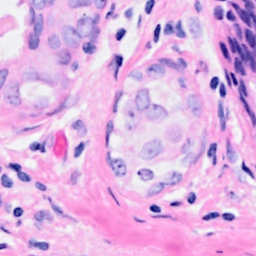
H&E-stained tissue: Breast